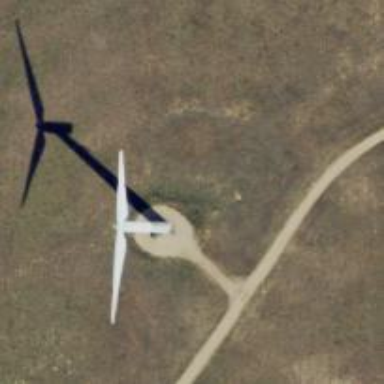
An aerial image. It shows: Wind power generator employing wind turbines.